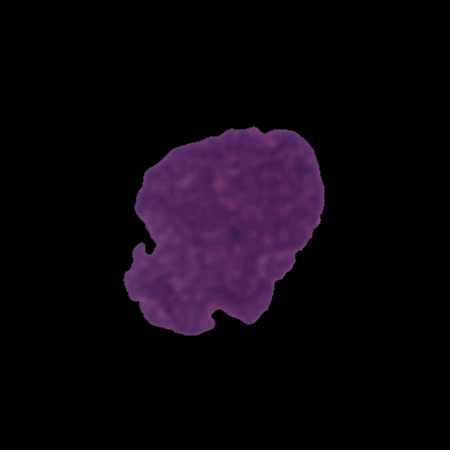
Label: cancer